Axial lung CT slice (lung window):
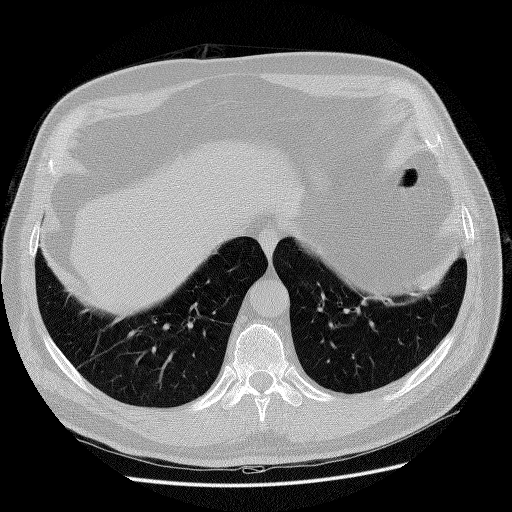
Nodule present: no